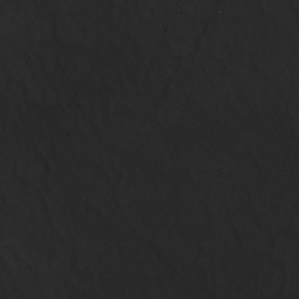
Label: non_frost